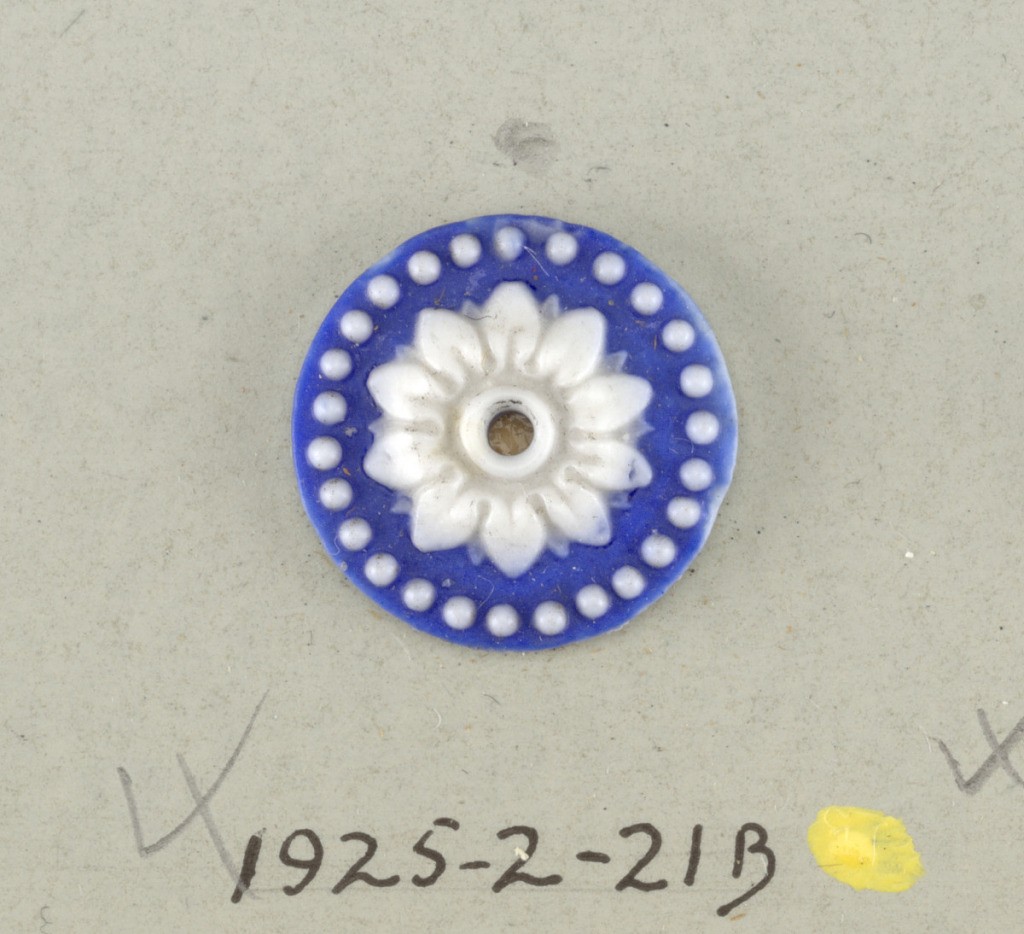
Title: Button
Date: late 18th century
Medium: Stoneware
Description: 1925-2-21-b: Three circular medallions in the style of Wedgewoo...